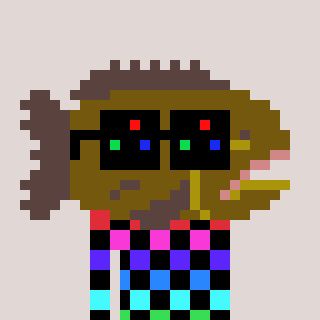
a pixel art character with square black sunglasses, a grouper-shaped head and a grayscale-colored body on a warm background